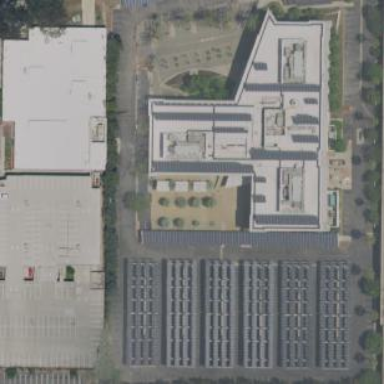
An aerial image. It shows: Commercial building.